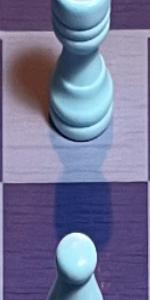
Label: Empty